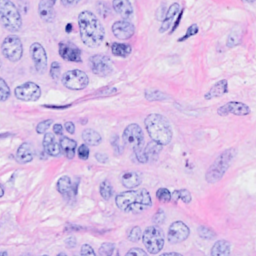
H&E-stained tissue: Breast